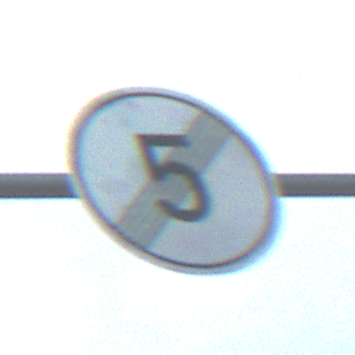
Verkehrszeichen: EndeGeschwindigkeit5
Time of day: SunriseSunset
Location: Outdoor (RoadRail)
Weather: PartlyCloudy
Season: NotSpecified
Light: Natural